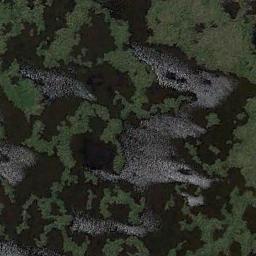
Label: wetland